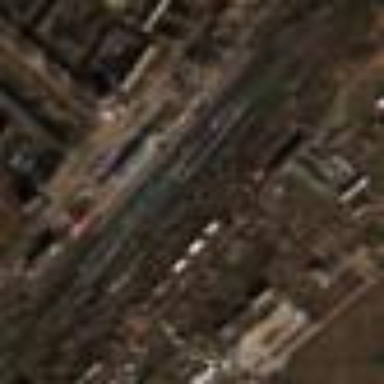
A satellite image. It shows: Railway yard.